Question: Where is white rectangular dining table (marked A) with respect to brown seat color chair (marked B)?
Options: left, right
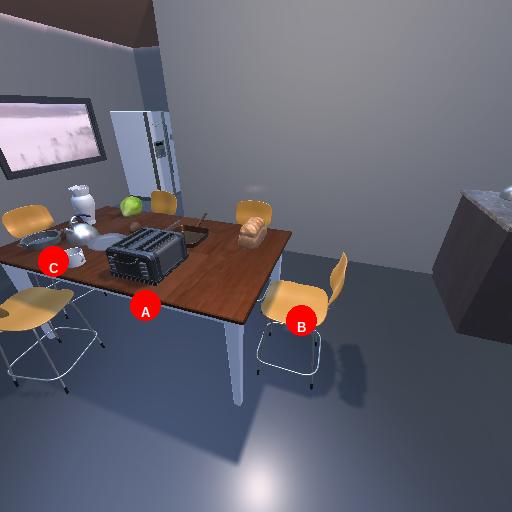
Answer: left